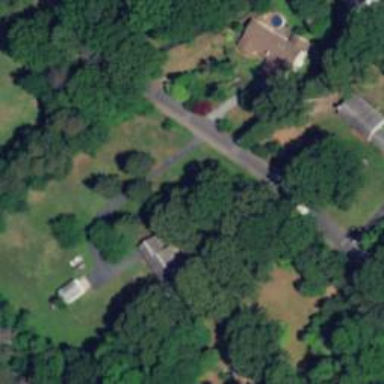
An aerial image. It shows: Driveway.